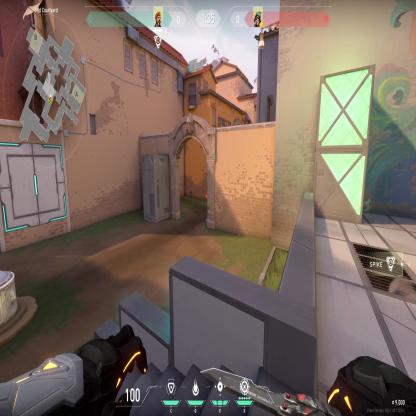
Label: enemy